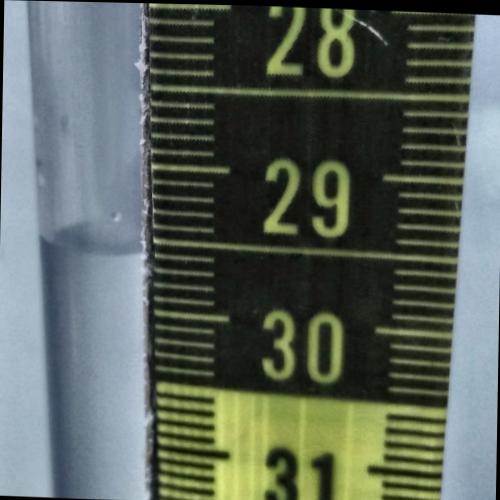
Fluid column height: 29.6 cm